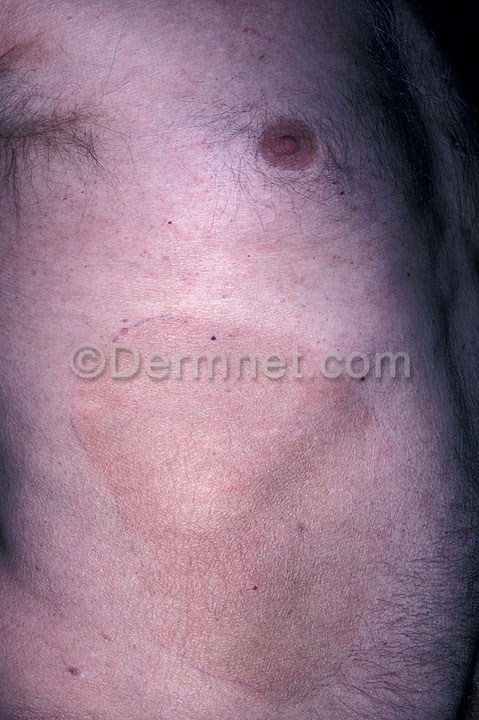
Disease: Tinea Ringworm Candidiasis and other Fungal Infections